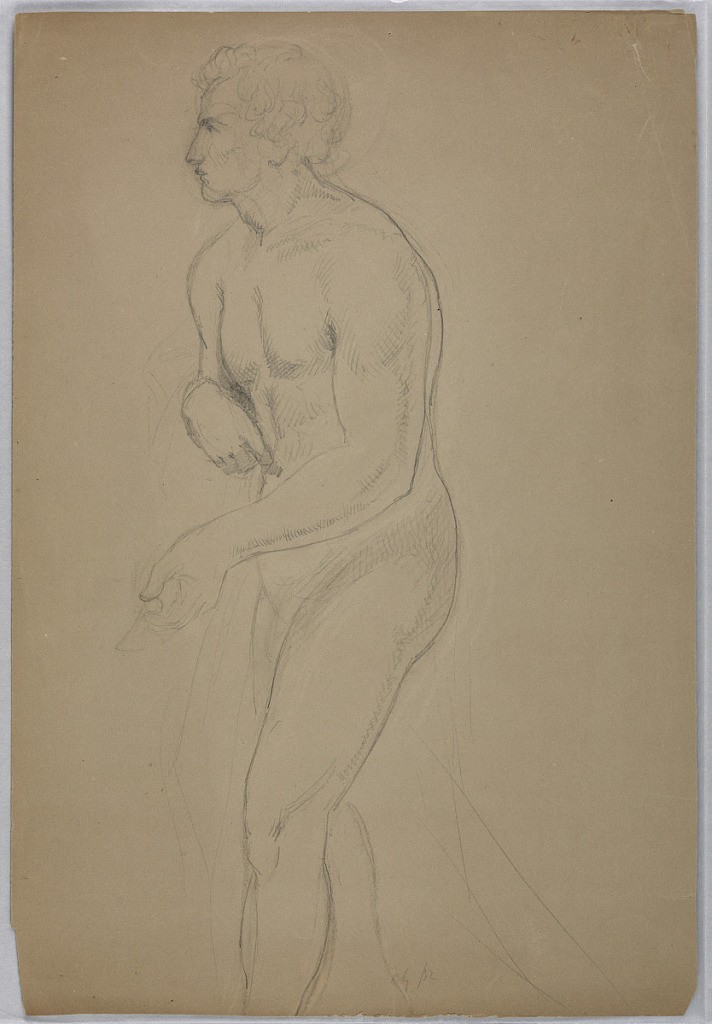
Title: Study of a Male Nude for "Tribute Money"
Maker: Daniel Huntington, American, 1816–1906
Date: July 1852
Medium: Graphite and black crayon on tan paper
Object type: Drawing
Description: Study of a nude, male figure in left profile. Feet not shown.